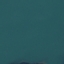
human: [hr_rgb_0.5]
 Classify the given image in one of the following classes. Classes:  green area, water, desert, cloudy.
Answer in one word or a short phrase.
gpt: water